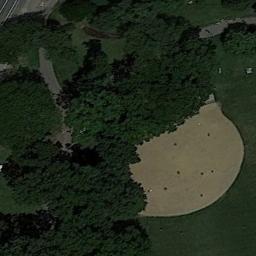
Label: baseball_diamond